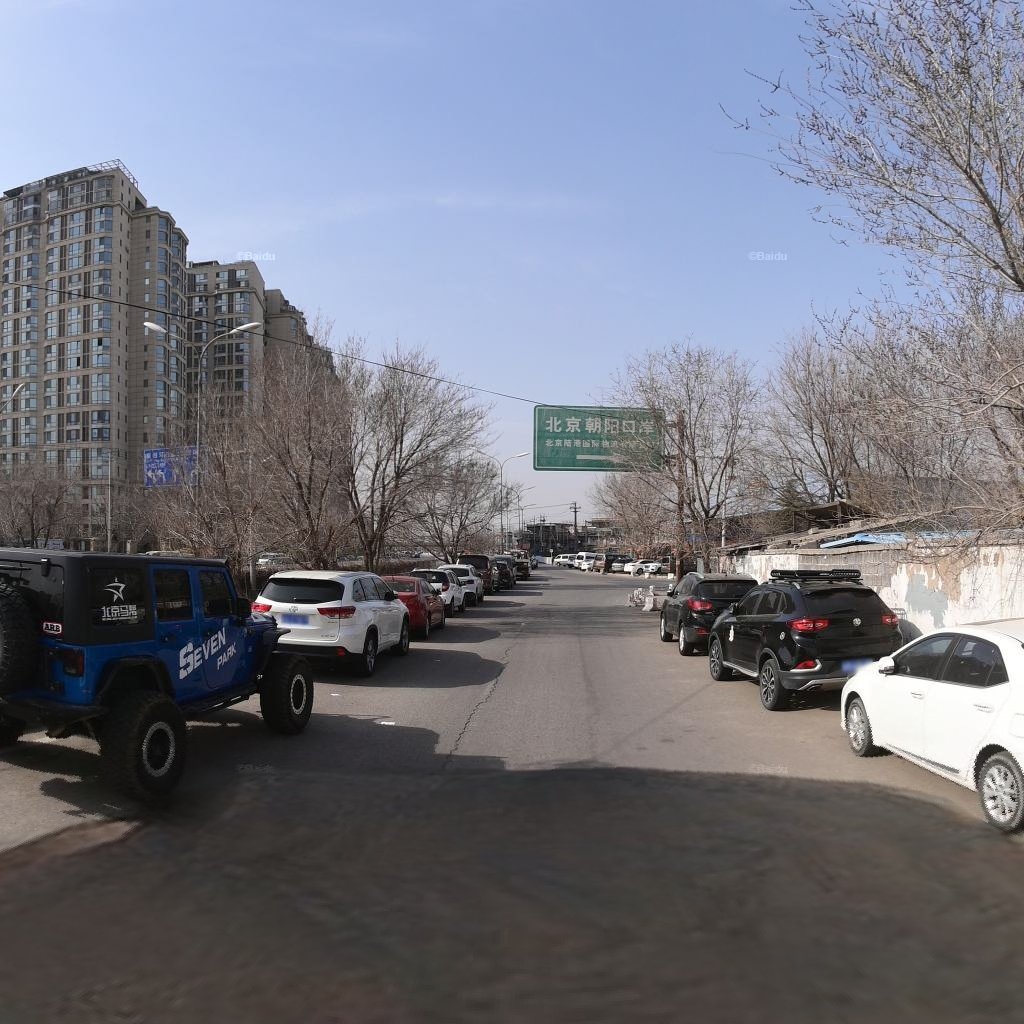
Region: Chaoyang
Road damage annotations: longitudinal crack